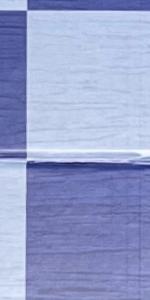
Label: Empty